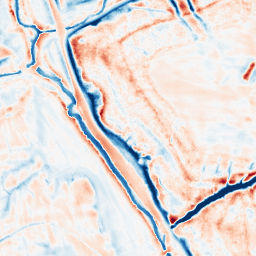
Category: edge_preserving
Decomposition family: bilateral
Decomposition parameters: d: 21
sigma_color: 50
sigma_space: 150
Upsampling method: quadratic
Upsampling parameters: scale: 2
Upsampling scale: 2